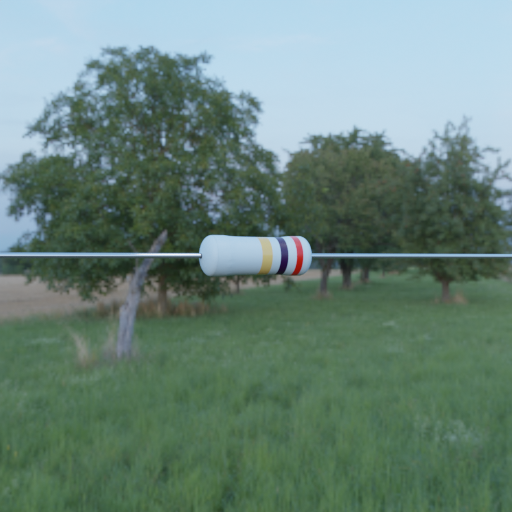
Resistor colour bands (in order): gold, black, red